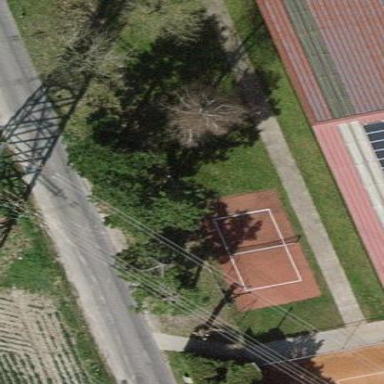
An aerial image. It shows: Tennis court on pitch.